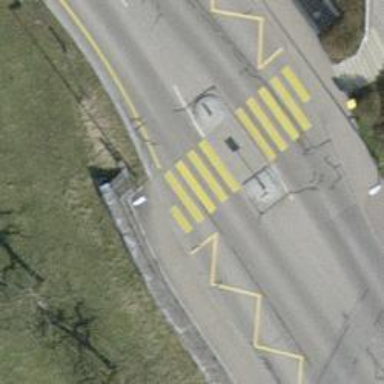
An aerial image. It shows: Kerb barrier.